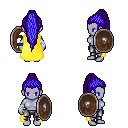
a pixel art fantasy rpg character, female body template, dark elf, purple skin, yellow cape, metal pants, blue extra-long topknot hairstyle, white cloth bandages, shield, four views (front, back, left, right), 2x2 character sprite sheet, small pixel art, hard edges, no anti-aliasing